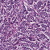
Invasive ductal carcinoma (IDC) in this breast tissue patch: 1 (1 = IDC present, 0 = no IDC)